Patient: sex M, age 46
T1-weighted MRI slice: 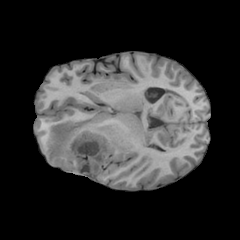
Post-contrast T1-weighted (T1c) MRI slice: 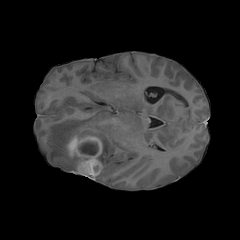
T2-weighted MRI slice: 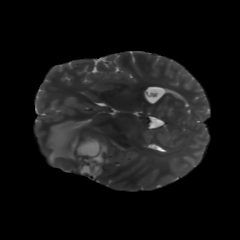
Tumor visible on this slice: yes
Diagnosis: Glioblastoma, IDH-wildtype
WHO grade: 4